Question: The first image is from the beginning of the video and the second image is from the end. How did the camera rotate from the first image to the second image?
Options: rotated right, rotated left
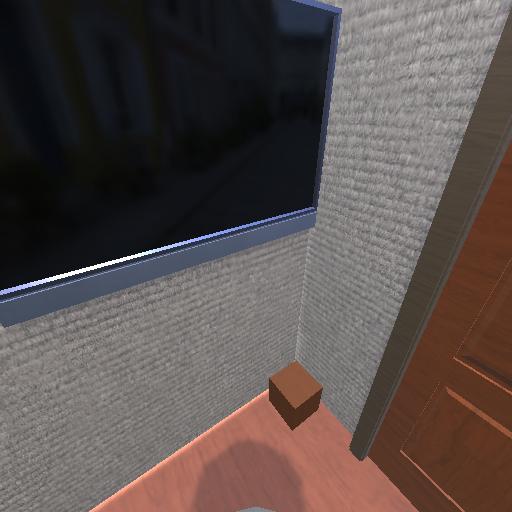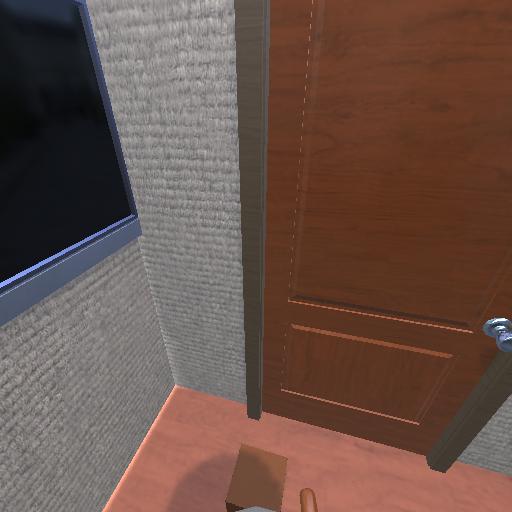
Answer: rotated right